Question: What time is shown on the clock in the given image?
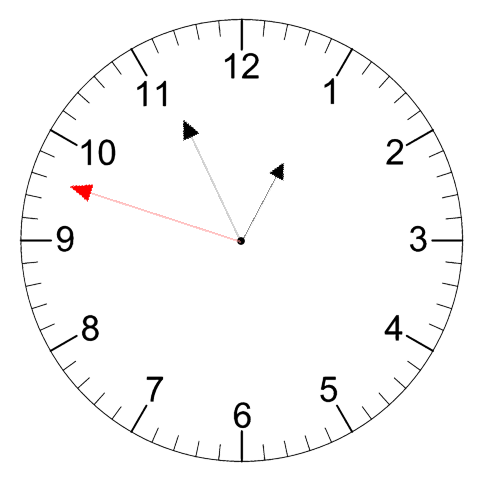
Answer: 12:55:48